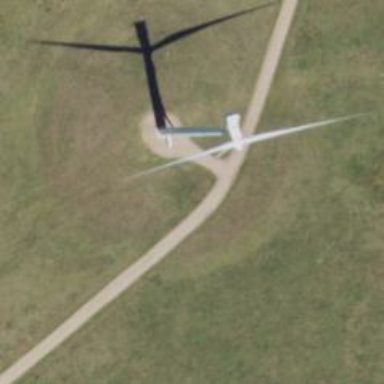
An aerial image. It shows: Wind generator powered by wind. The generator type is horizontal axis and it uses wind turbines.